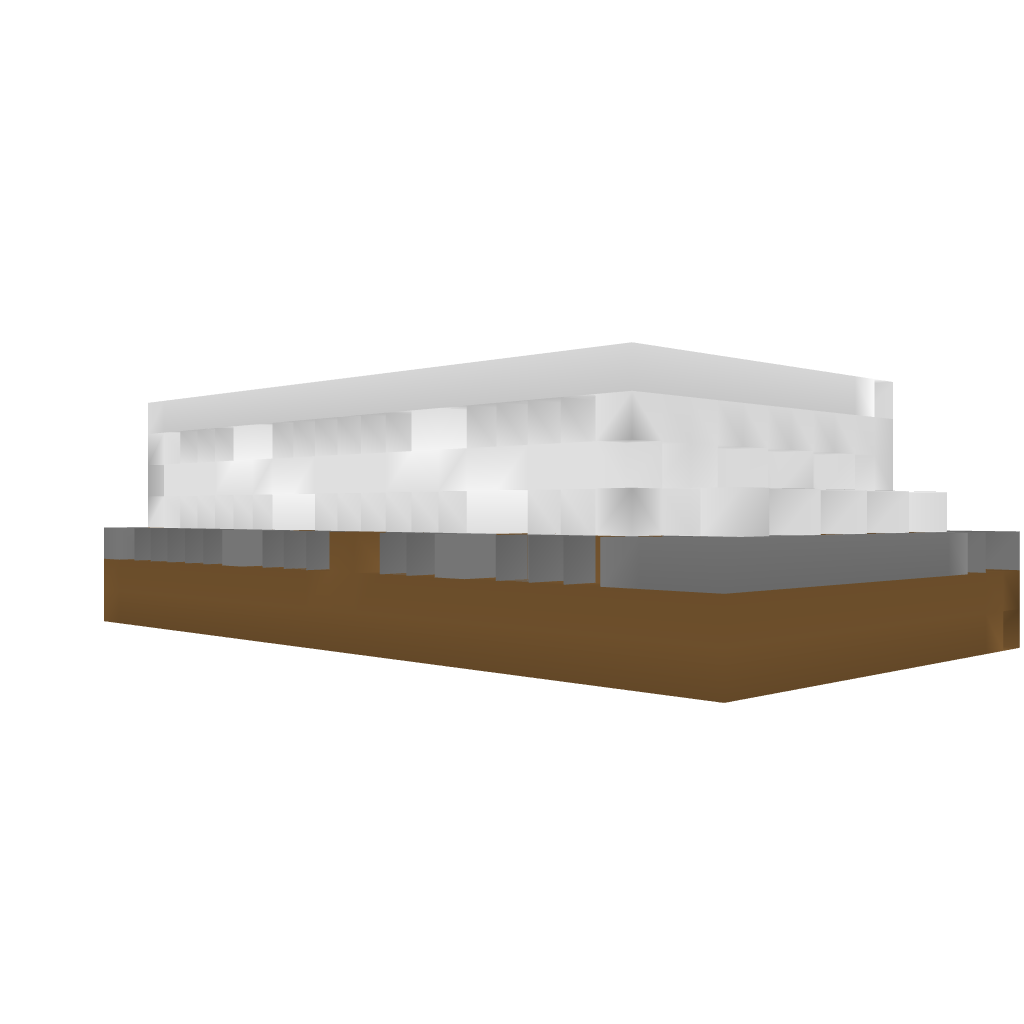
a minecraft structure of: Redstone Firing Range bad low quality